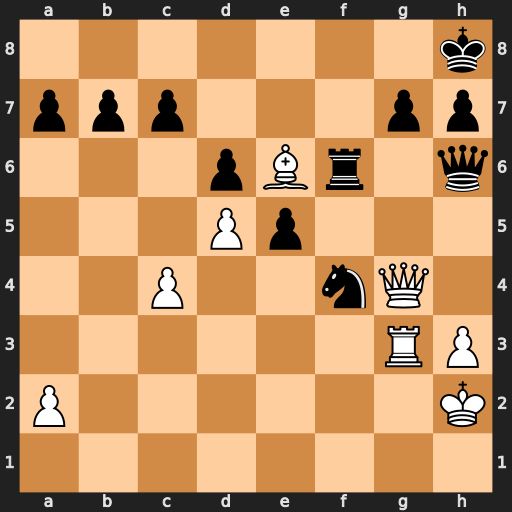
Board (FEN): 7k/ppp3pp/3pBr1q/3Pp3/2P2nQ1/6RP/P6K/8
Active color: w
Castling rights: -
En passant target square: -
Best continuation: Bf7 Ne6 dxe6